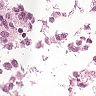
Metastatic tissue present: no